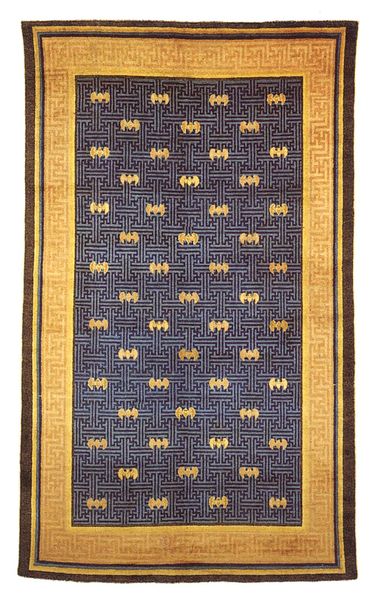
Titel: Der Lee Swastika-un-Fledermaus Gitterteppich
Institution: Köln, Museum für Ostasiatische Kunst
Schlagwörter: blau, dunkel, gelb, braun, grau, hell, rot, tuch, muster, ornament, teppich, rahmen, vögel, gold, stoff, decke, rahmung, linien, rand, wandteppich, symmetrie, streifen, foto, orient, rechteck, linie, umrahmung, gewebe, textil, muser, gewebt, weben, labyrinth, anordnung, mäander, weberei, fledermaus, islamisch, gebetsteppich, fledermäuse, webkunst, hakenkreuze, batman, gelbn